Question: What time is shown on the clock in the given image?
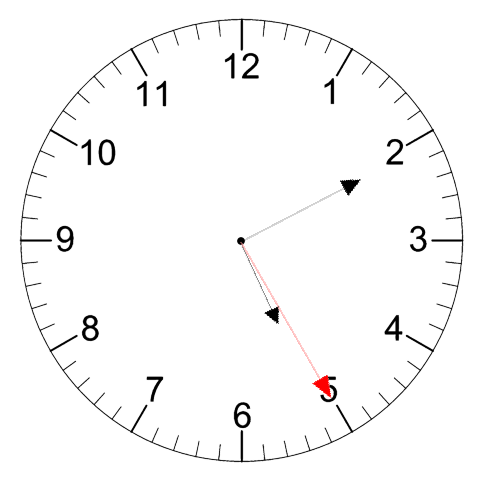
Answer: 05:10:25